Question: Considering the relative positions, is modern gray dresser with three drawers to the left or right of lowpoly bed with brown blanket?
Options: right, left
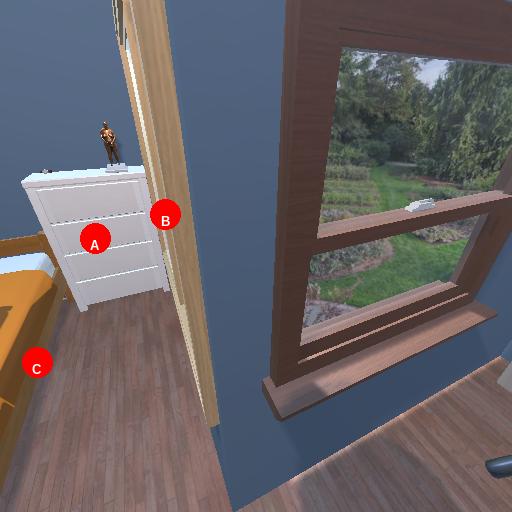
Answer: right